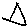
Label: triangle